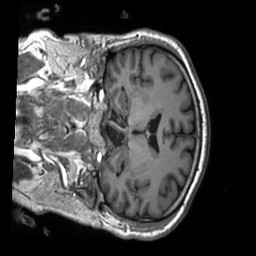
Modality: T1w
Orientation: coronal
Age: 64
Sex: male
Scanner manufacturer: siemens
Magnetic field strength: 3 T
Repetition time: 2.53 s
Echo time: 0.00219 s